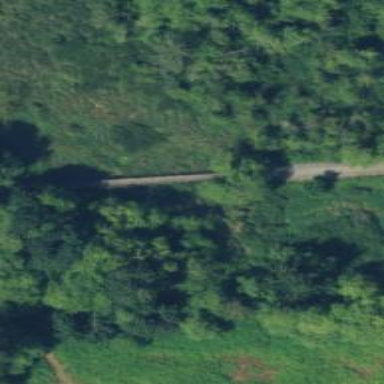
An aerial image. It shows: Bridge over abandoned railway in ruins. The road is cycleway.